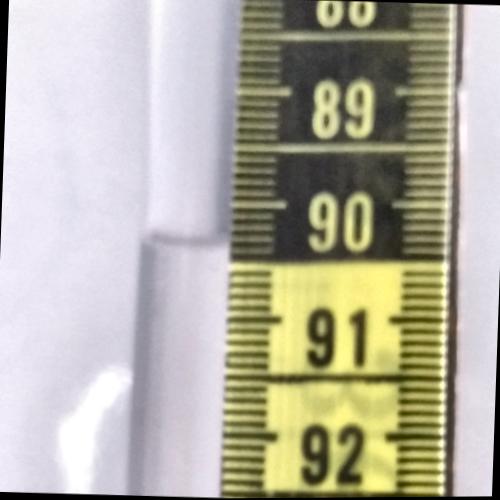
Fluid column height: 90.3 cm